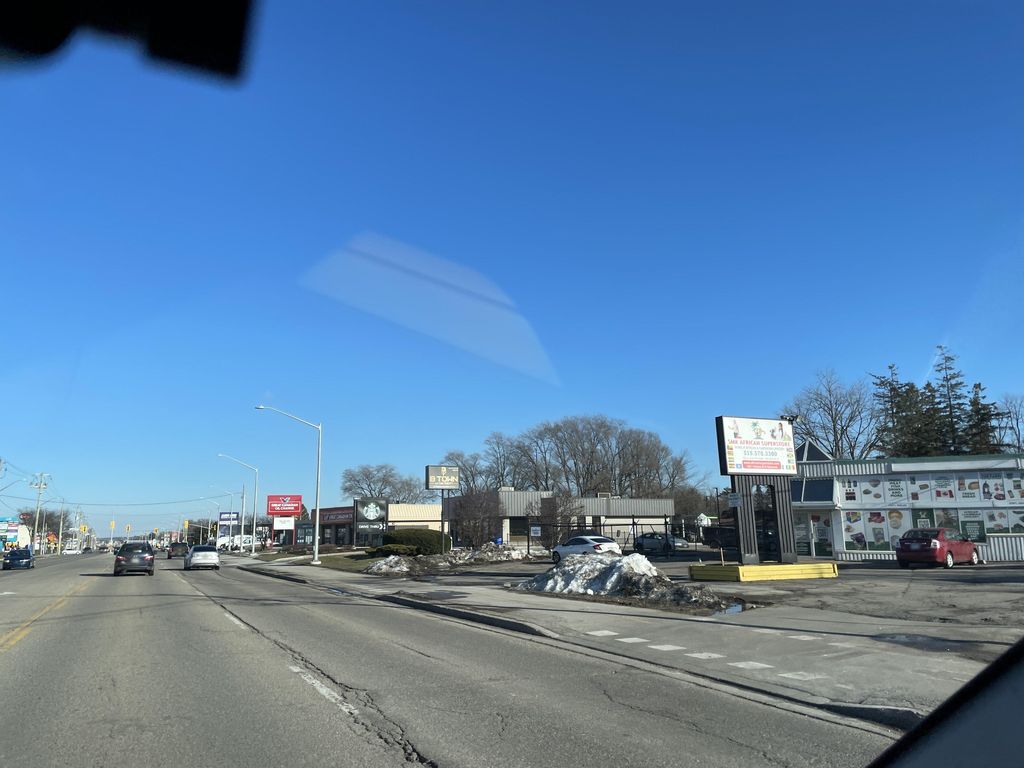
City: kitchener-waterloo